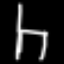
Label: chair